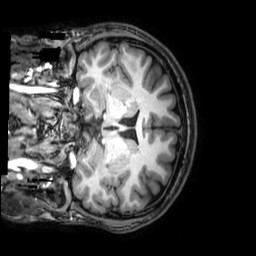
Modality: T1w
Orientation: coronal
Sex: male
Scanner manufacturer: philips
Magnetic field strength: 3 T
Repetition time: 0.008134 s
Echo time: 0.00372 s